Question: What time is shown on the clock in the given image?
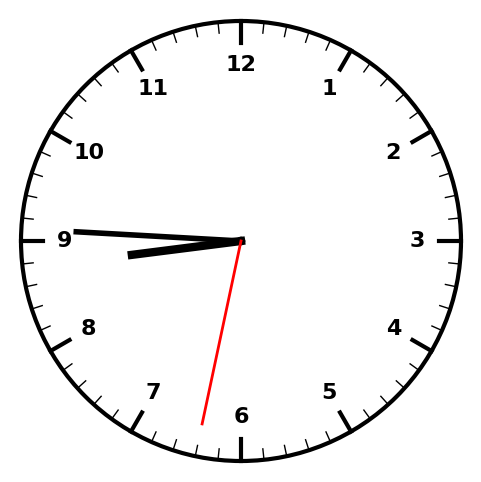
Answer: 08:45:32